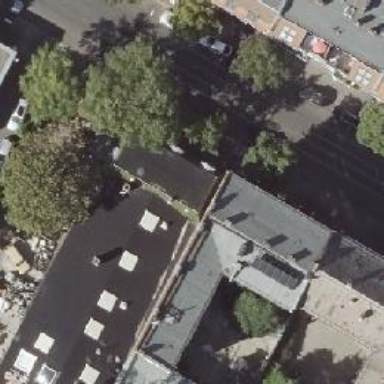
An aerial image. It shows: Garden center shop.